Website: macys
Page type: gifting
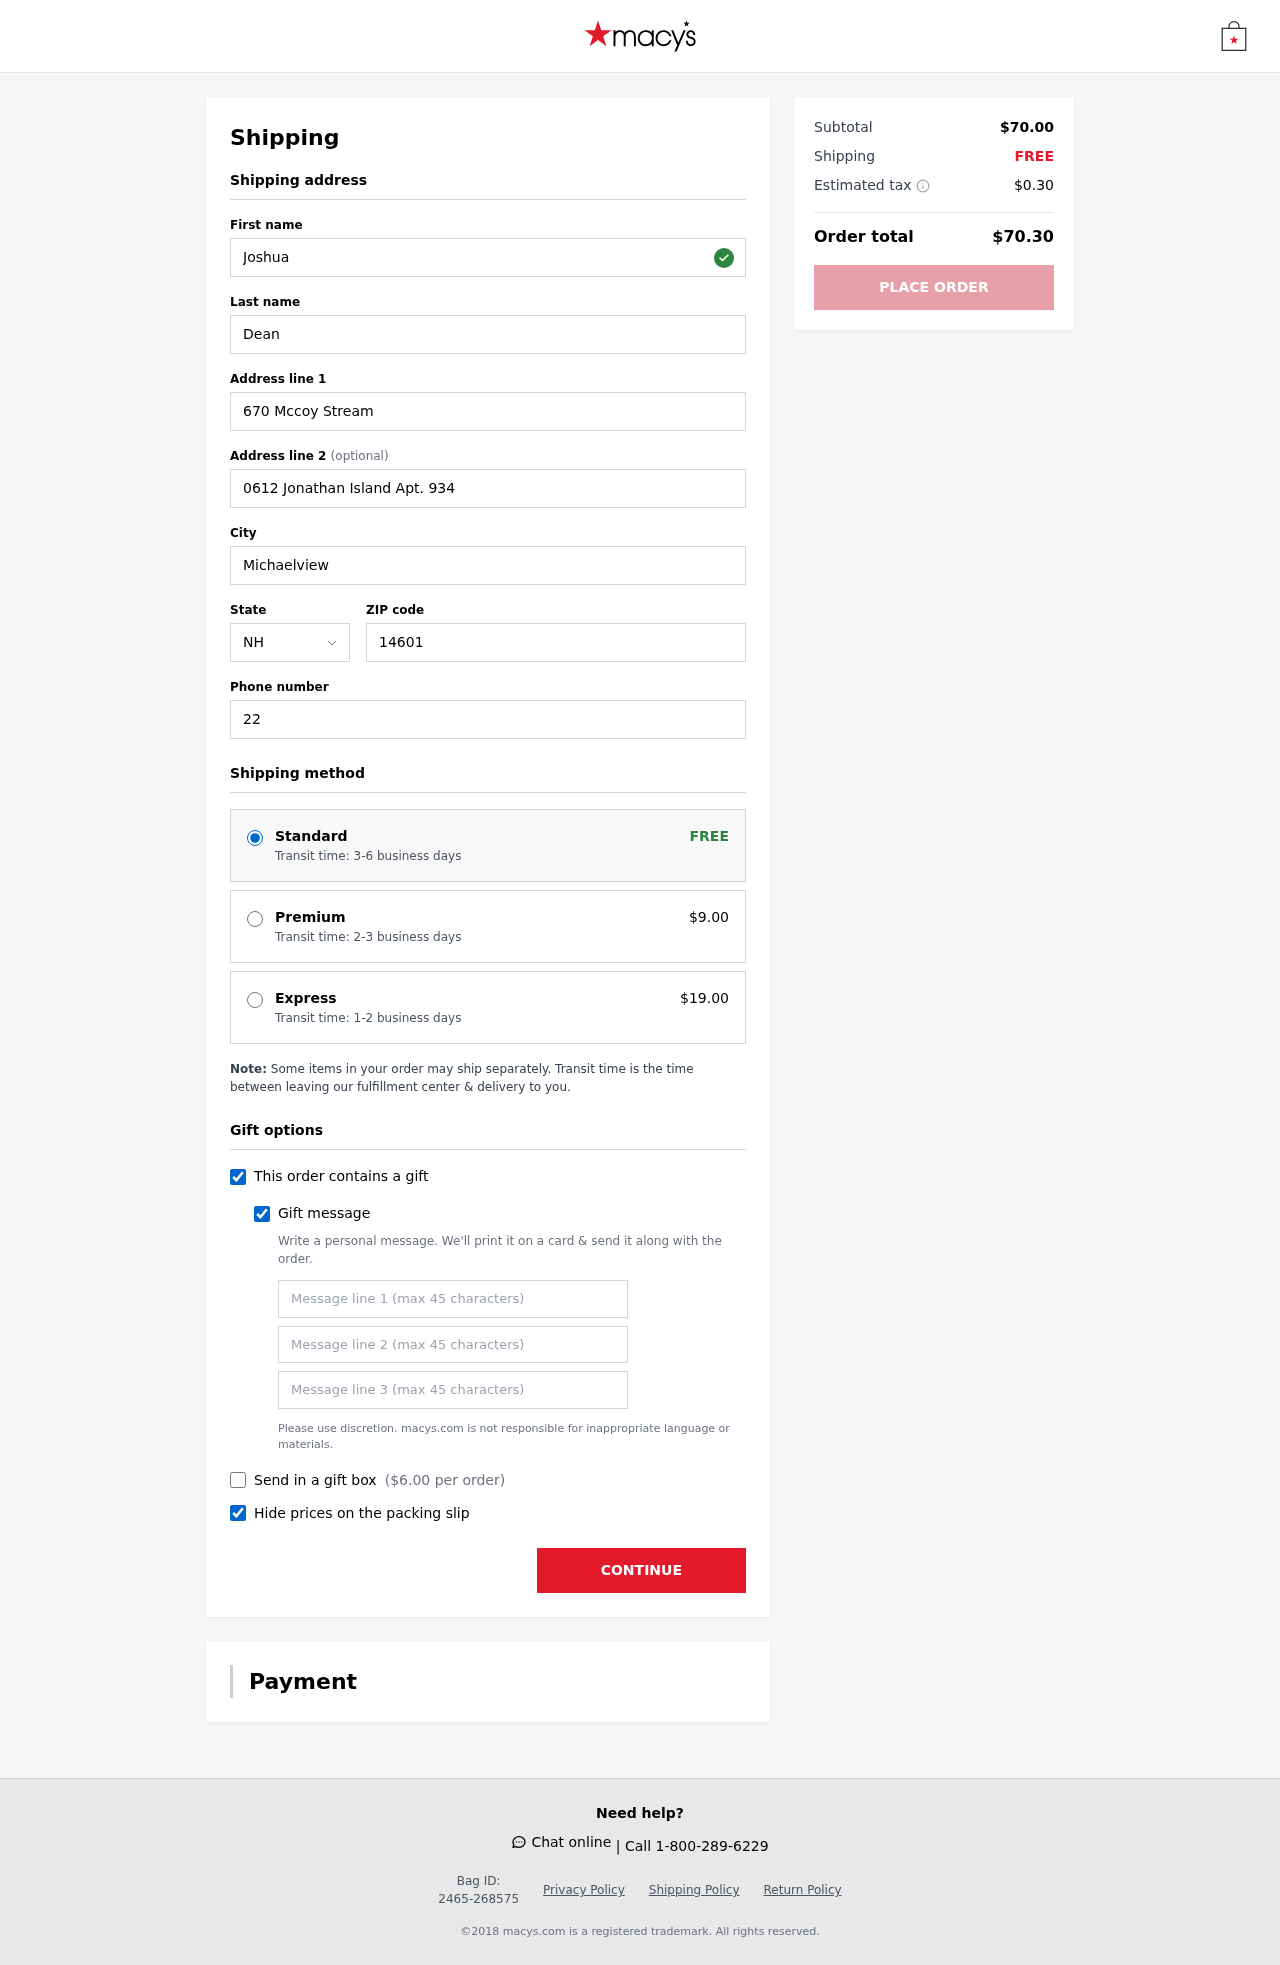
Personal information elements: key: PII_STATE_ABBR
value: NH
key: PII_FIRSTNAME
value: Joshua
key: PII_LASTNAME
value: Dean
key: PII_STREET
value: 670 Mccoy Stream
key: PII_STREET2
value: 0612 Jonathan Island Apt. 934
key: PII_CITY
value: Michaelview
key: PII_POSTCODE
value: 14601
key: PII_PHONE
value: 2275537533
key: PII_GIFT_MESSAGE
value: Hey Philip, I thought you'd enjoy these stylish new ankle booties for all your upcoming adventures. Can't wait to see how you rock them! Enjoy!  Joshua
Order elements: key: ORDER_SHIPPING_STANDARD
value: Transit time: 3-6 business days
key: ORDER_SHIPPING_PREMIUM
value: Transit time: 2-3 business days
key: ORDER_SHIPPING_PREMIUM_PRICE
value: $9.00
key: ORDER_SHIPPING_EXPRESS
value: Transit time: 1-2 business days
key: ORDER_SHIPPING_EXPRESS_PRICE
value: $19.00
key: ORDER_GIFT_BOX_PRICE
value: $6.00
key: ORDER_SUBTOTAL
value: $70.00
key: ORDER_SHIPPING_COST
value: FREE
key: ORDER_TAX
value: $0.30
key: ORDER_TOTAL
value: $70.30